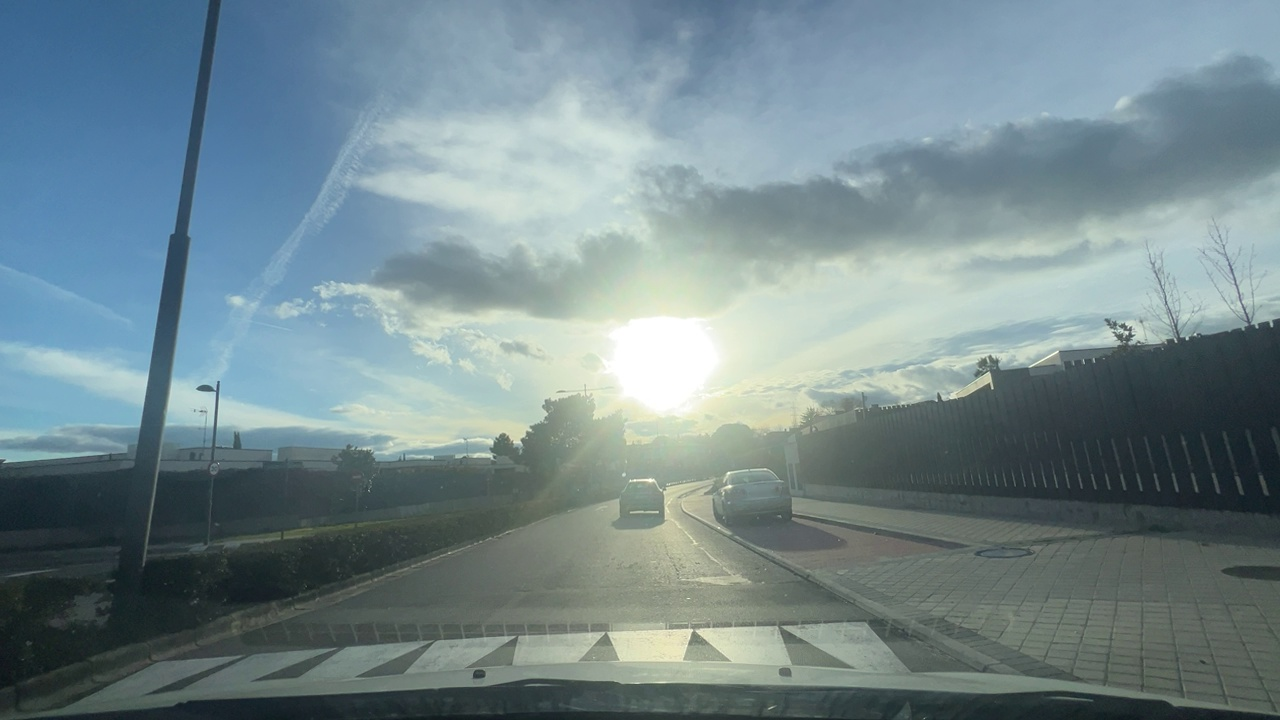
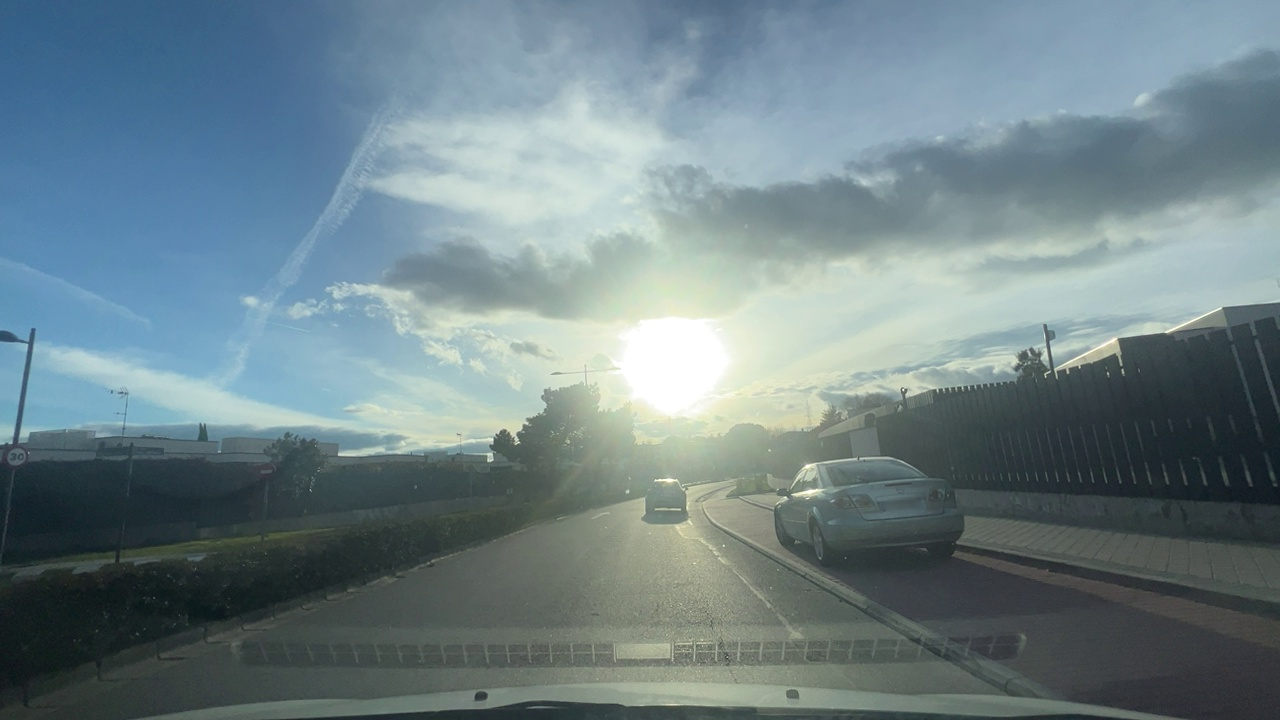
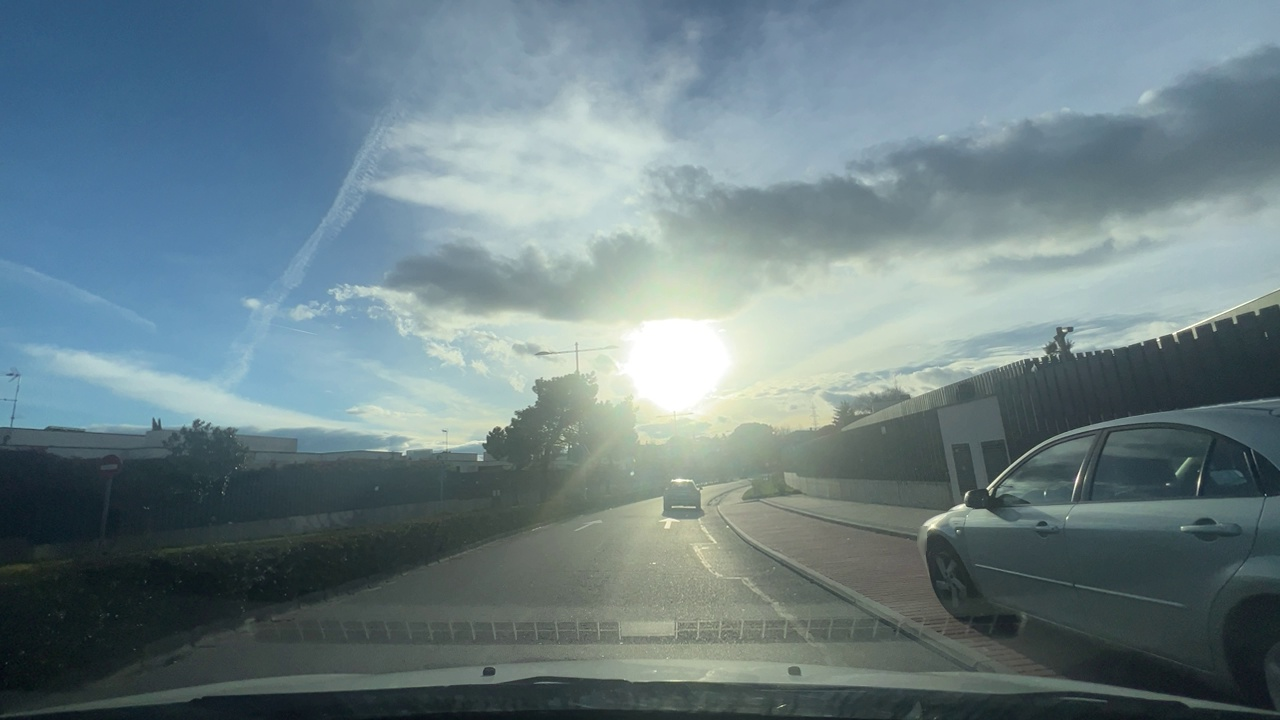
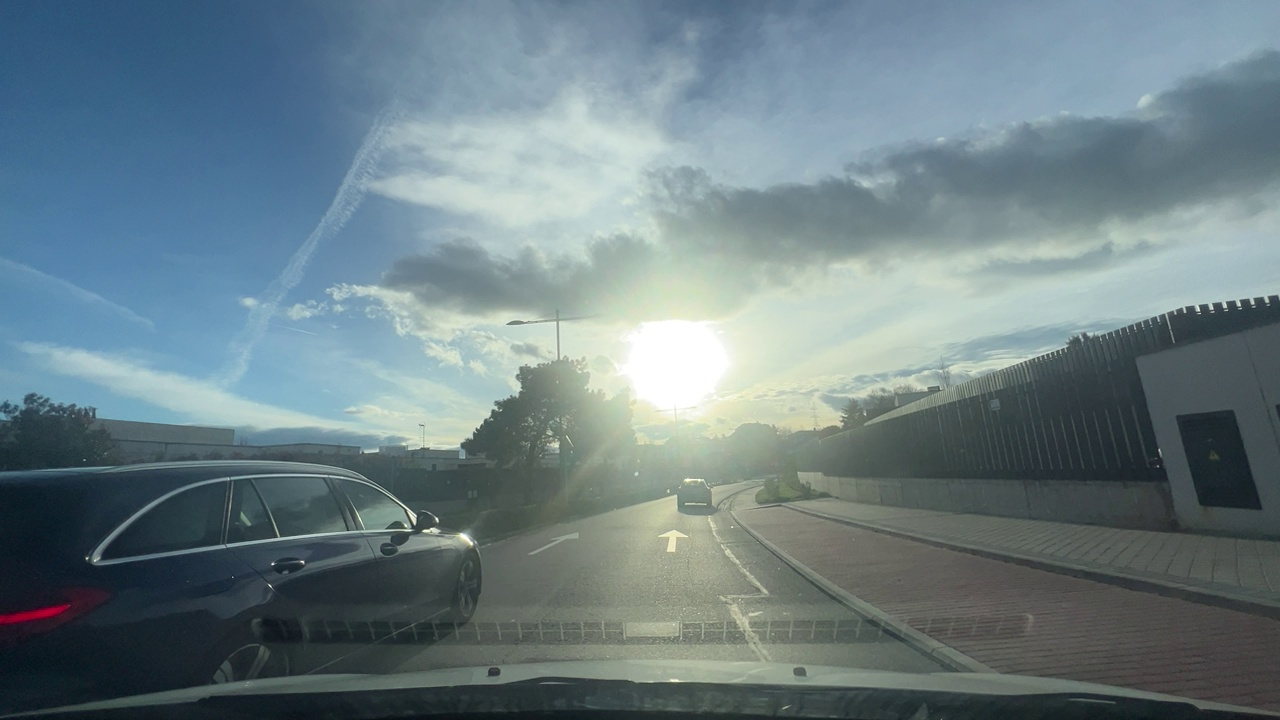
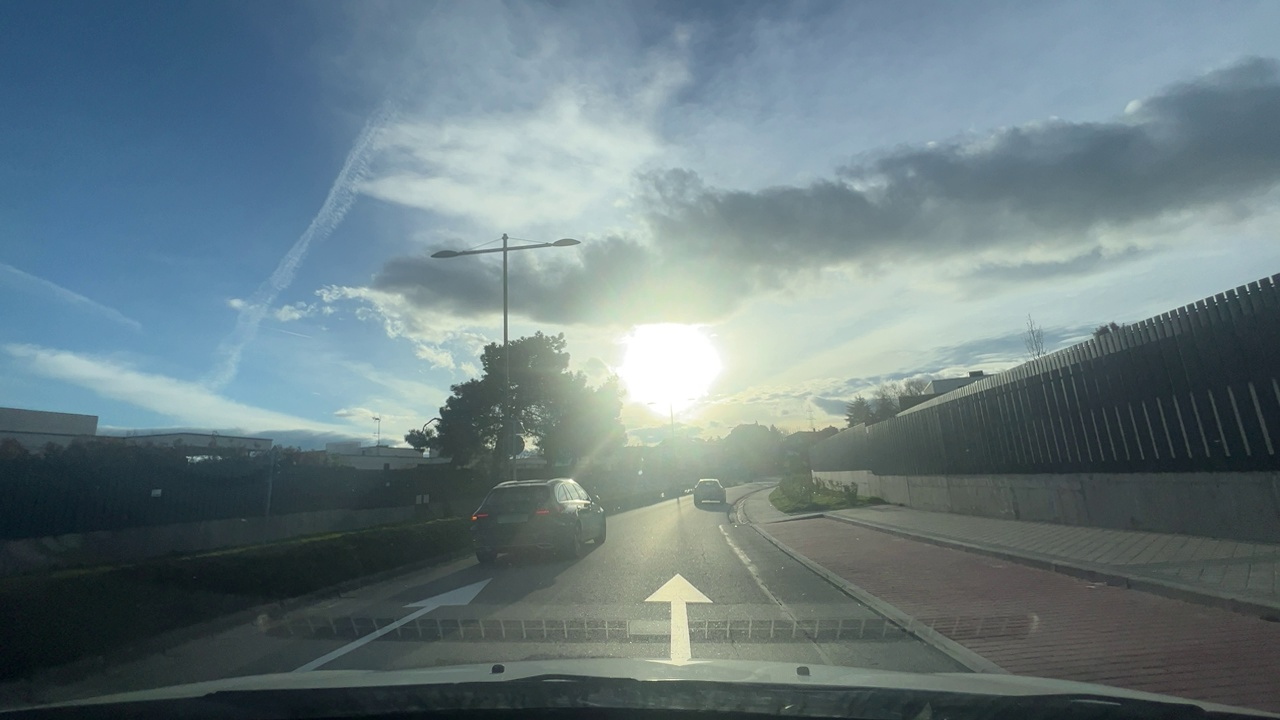
Situation: empty
Question: Are stopped vehicles present on the left adjacent side of the ego lane?
Answer: Yes
Reasoning: Parked vehicles are visible along the right side of the roadway.

Situation: empty
Question: Are vehicles parked parallel or perpendicular to the roadway near the ego lane?
Answer: Yes
Reasoning: Several vehicles are parked parallel to the curb on the right.

Situation: empty
Question: Does the environment indicate an urban road where curbside parking is permitted?
Answer: Yes
Reasoning: Buildings and curbside parking indicate an urban environment.

Situation: empty
Question: Is the ego vehicle traveling in a middle lane with traffic lanes (designated to drive cars not to park) on both sides?
Answer: No
Reasoning: The ego vehicle is travelling on the right lane